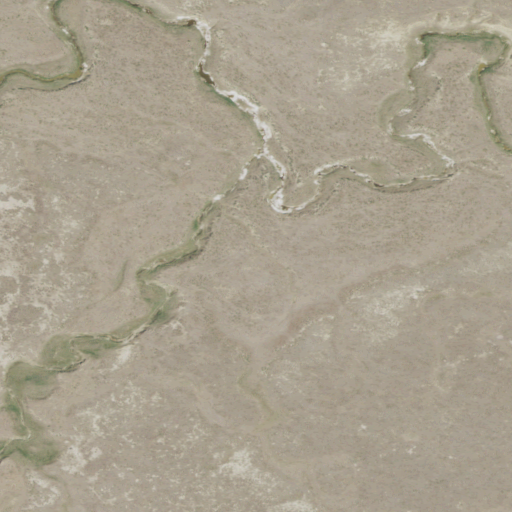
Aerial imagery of valley in Montana named Taylor Coulee containing only grassland